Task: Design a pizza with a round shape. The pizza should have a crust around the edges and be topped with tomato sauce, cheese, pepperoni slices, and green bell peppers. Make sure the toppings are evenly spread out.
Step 326:
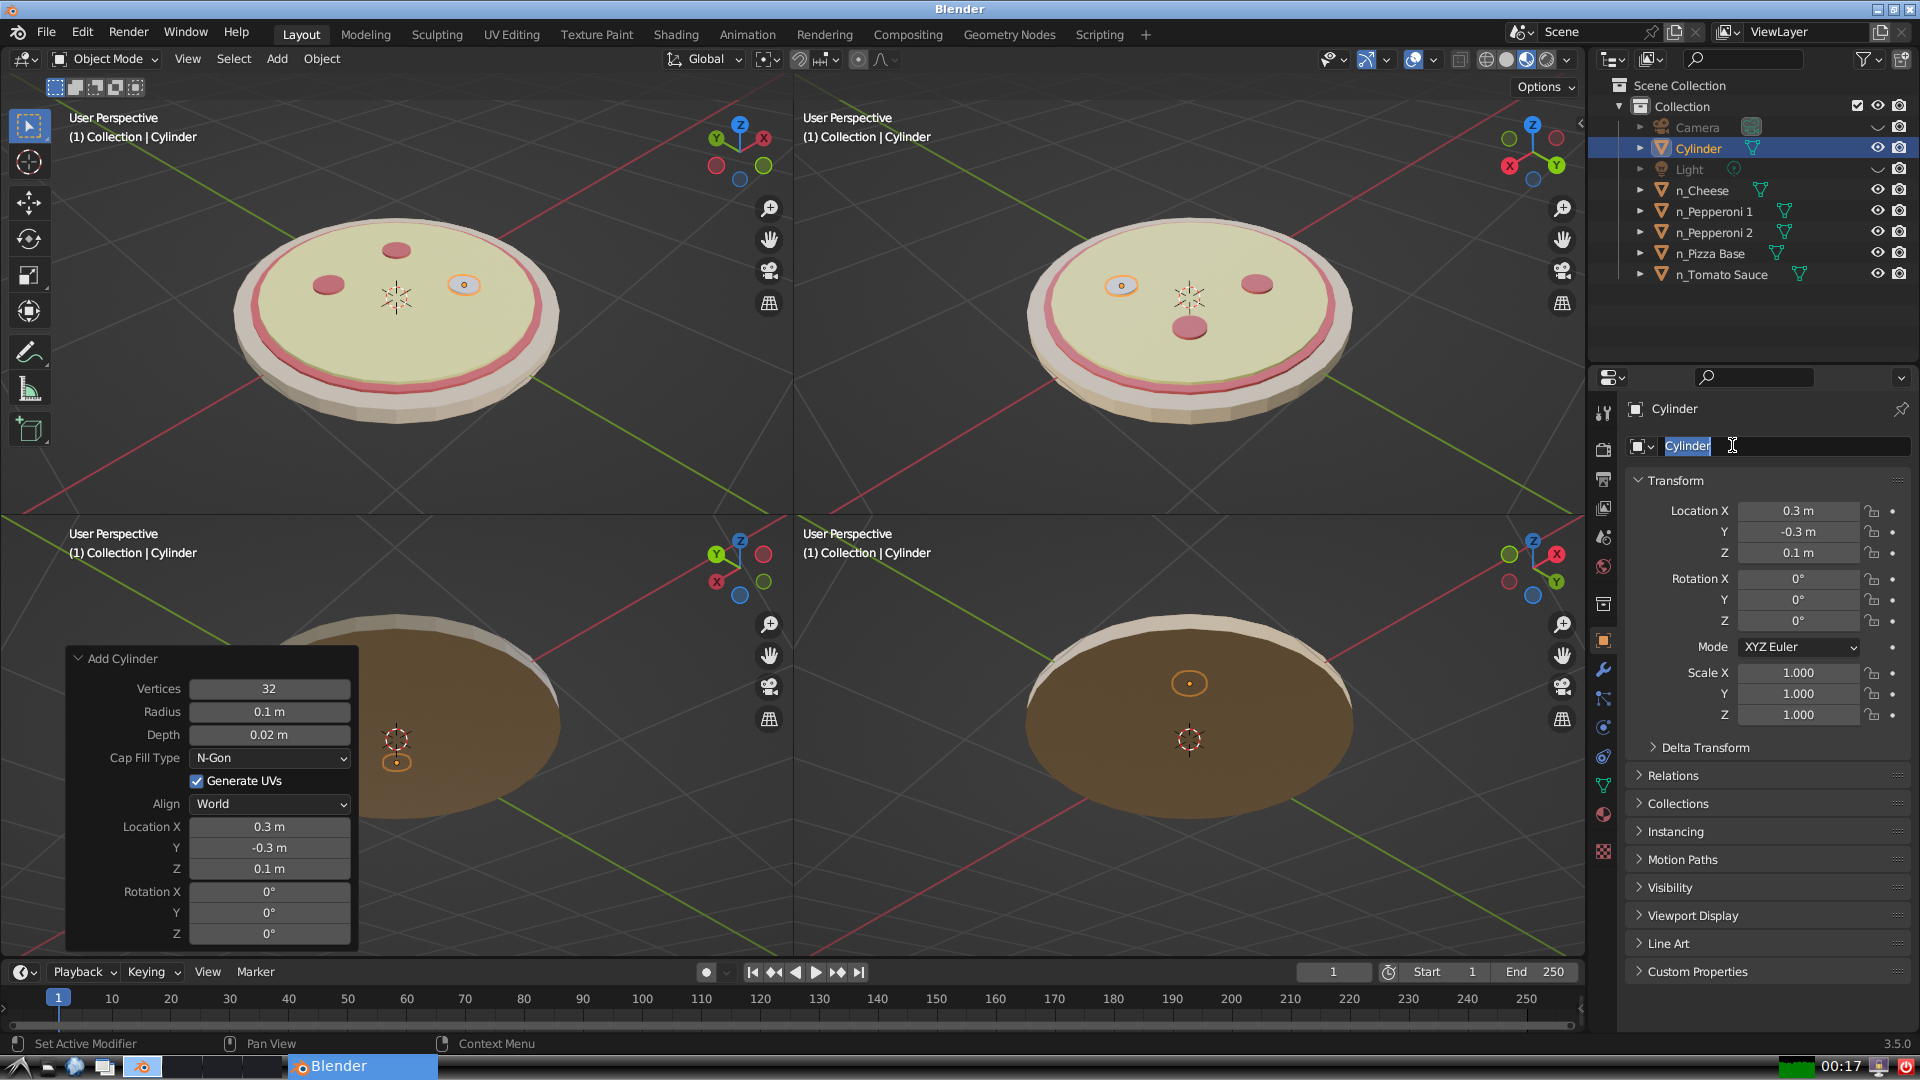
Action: input_text: n_Pepperoni 3